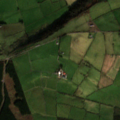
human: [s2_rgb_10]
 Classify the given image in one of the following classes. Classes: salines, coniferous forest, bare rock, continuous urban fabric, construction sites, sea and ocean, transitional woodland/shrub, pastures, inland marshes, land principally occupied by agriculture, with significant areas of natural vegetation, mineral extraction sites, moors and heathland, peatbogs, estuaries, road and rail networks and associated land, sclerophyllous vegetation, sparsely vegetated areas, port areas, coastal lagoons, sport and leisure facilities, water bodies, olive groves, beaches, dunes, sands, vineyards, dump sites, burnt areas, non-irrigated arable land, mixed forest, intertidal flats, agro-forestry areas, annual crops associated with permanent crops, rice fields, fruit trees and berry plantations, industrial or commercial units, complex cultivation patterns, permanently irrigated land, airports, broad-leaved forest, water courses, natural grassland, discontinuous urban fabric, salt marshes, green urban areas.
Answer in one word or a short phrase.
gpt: pastures, land principally occupied by agriculture, with significant areas of natural vegetation, coniferous forest